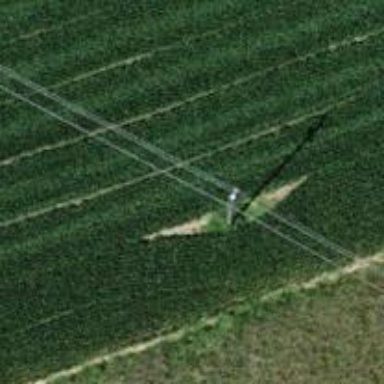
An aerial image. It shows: Power pole.